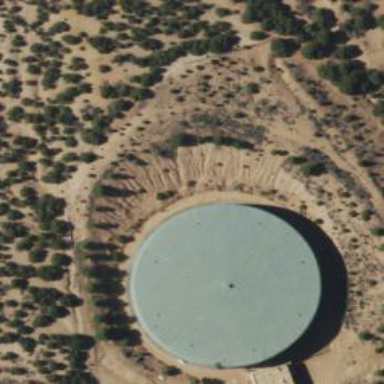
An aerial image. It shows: Building with water storage tank.